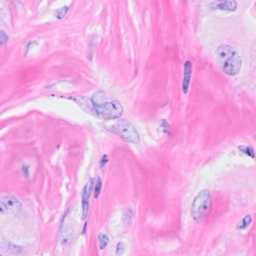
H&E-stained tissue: Breast